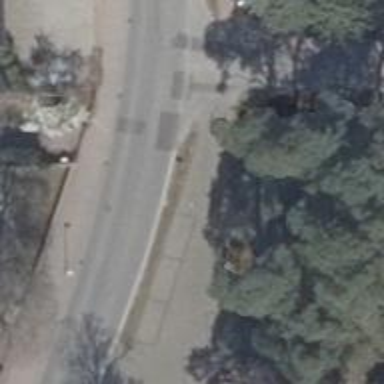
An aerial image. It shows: Emergency access point on the road.